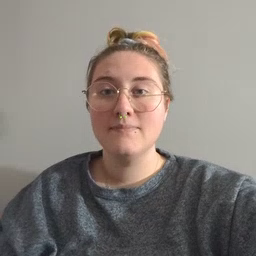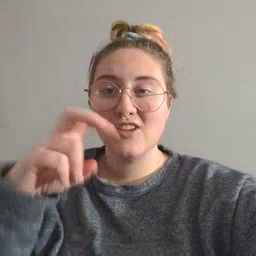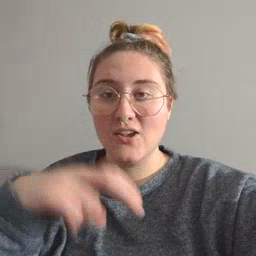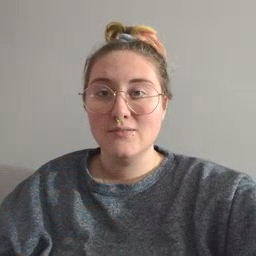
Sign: chair